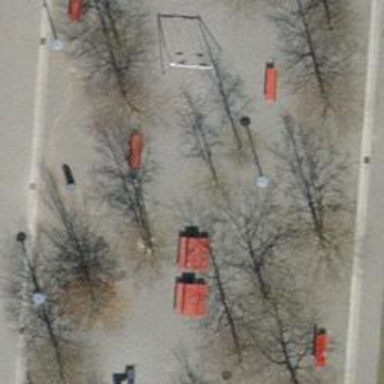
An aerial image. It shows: Urban tree with broadleaved leaves. The tree belongs to the Fagus genus.